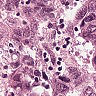
Metastatic tissue present: yes